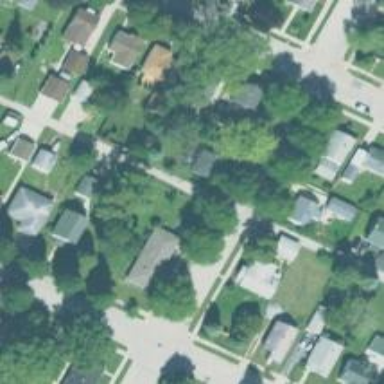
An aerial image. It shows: Alley classified as service road.